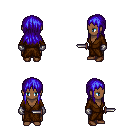
a pixel art fantasy rpg character, female body template, human, dark skin, brown robe, robe skirt, blue unkempt hairstyle, metal gloves, brown shoes, dagger, four views (front, back, left, right), 2x2 character sprite sheet, small pixel art, hard edges, no anti-aliasing